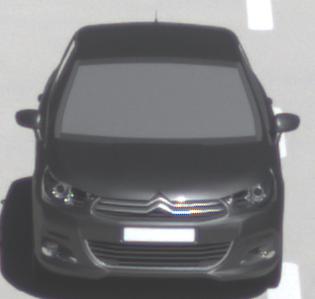
Make: Citroen
Model: C4 VTi 95
Detailed model: C4 (II)
Model produced from: 2012/08
Model produced until: 2013/06
Doors: 5
Color: gray
Road condition: dry road
Daytime: midday
Contrast: high contrast